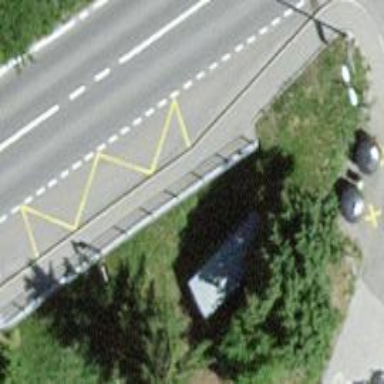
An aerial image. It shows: Bus stop with platform for public transport.